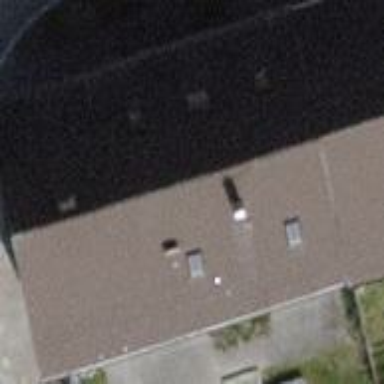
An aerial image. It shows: Terrace building.